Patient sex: F
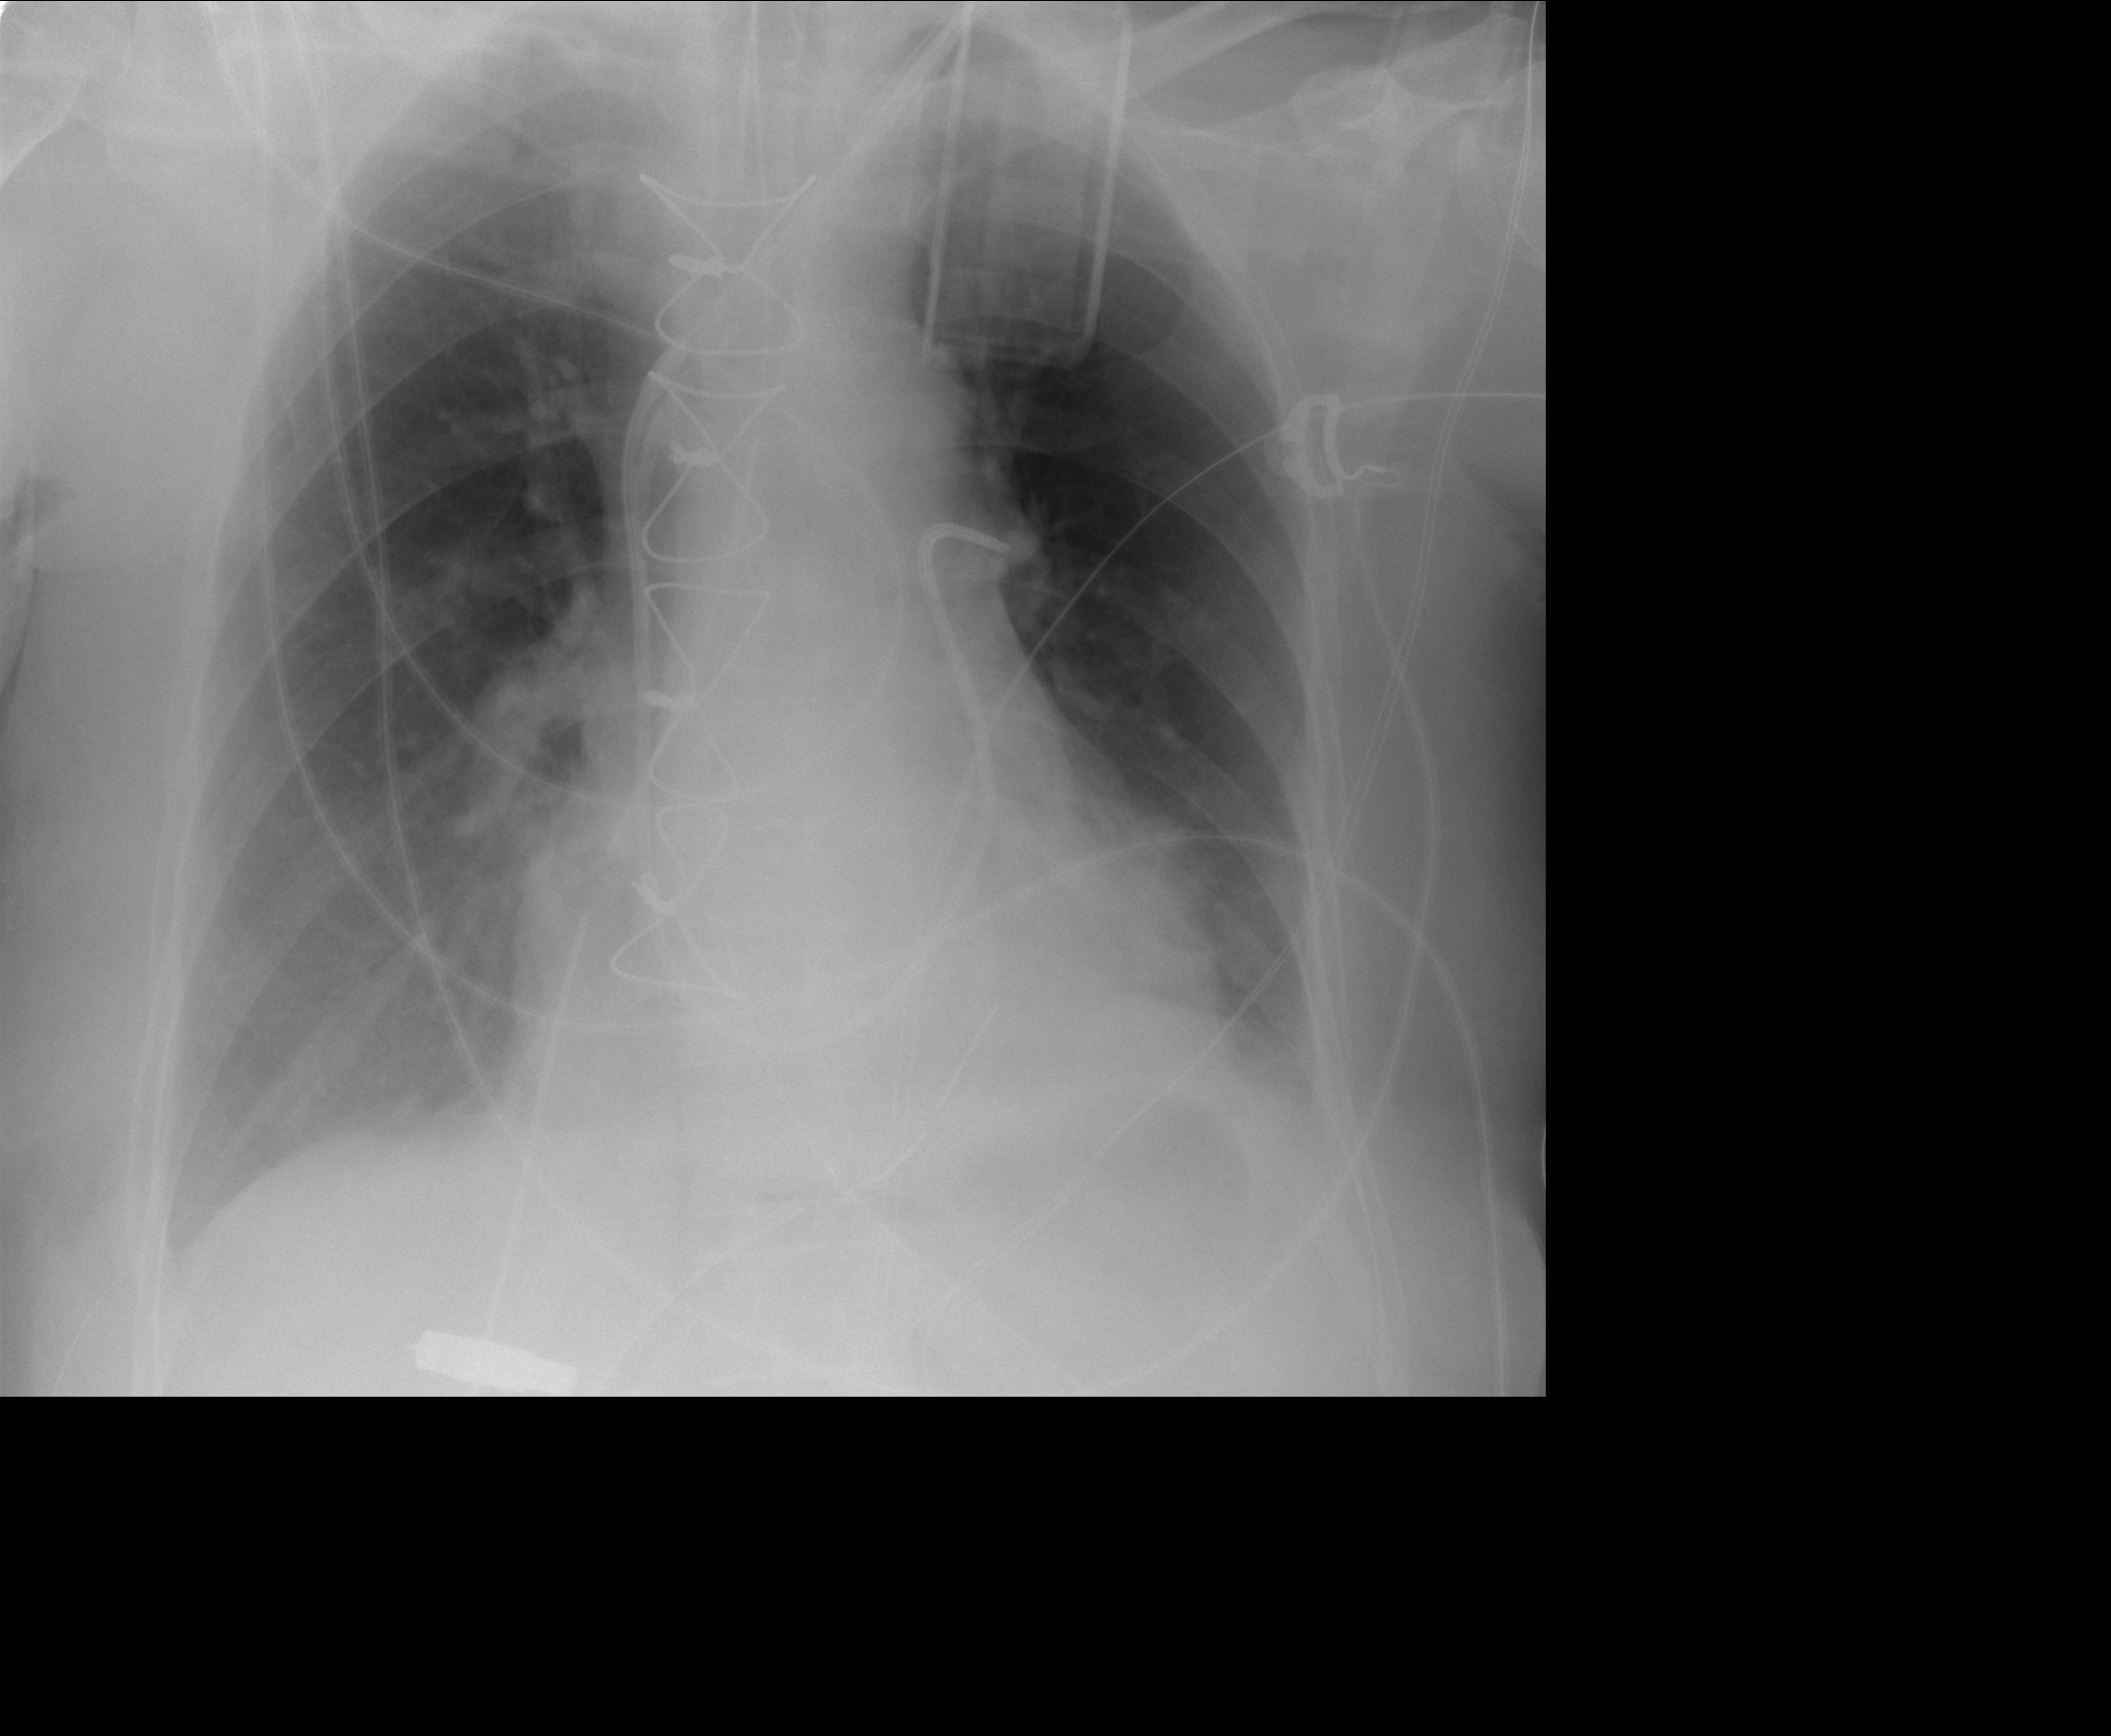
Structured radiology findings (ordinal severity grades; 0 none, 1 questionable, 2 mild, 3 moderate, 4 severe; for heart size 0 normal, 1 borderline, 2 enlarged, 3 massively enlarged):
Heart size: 0
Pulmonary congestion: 0
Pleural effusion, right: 2
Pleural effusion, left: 1
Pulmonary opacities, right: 0
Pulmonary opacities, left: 0
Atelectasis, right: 0
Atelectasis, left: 2